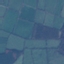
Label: Pasture